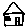
Label: house